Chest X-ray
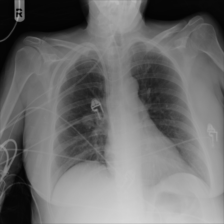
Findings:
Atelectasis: negative
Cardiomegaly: negative
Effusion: negative
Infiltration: negative
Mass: negative
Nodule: positive
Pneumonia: negative
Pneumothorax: negative
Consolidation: negative
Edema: negative
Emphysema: negative
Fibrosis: negative
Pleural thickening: negative
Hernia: negative